Field crop: tomato
Growth stage: 1
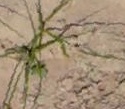
Species: cyperus